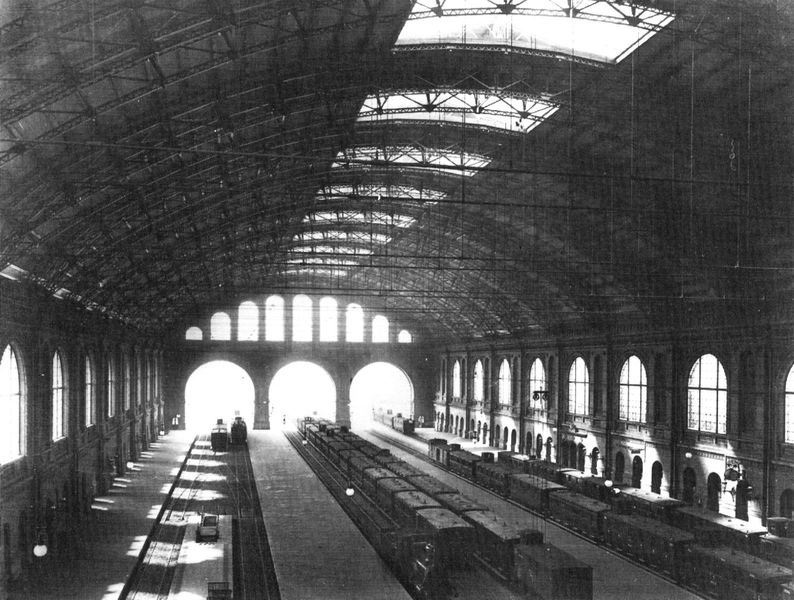
Titel: Anhalter Bahnhof in Berlin
Standort: Berlin, Anhalter Bahnhof (EU - D)
Schlagwörter: schatten, weiß, fenster, grau, licht, schwarz, einsam, sonne, kontrast, sommer, leer, verlassen, zug, tor, halle, foto, fotografie, eisen, gerüst, schwarzweiss, bahnhof, photo, tore, sonnenschein, bahn, eisenbahn, lok, kühl, bahnsteig, gleis, gleise, graustufen, fotographie, stahl, fot, bahnhofshalle, stahlträger, züge, waggons, schwarz wei, stahlbeton, eisengerüst, 19. jahrhundert, 1900, loks, zuüge, lokjs, güterverkehr, stahlträgerkonstruktion, gle3ise